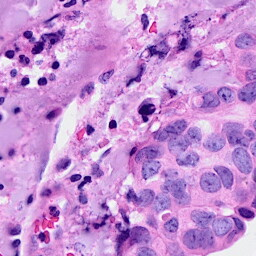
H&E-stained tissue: Breast